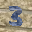
Label: 3